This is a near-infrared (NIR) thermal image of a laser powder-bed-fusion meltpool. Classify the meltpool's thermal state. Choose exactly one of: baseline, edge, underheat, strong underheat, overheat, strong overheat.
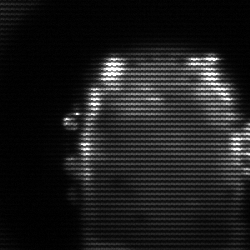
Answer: baseline